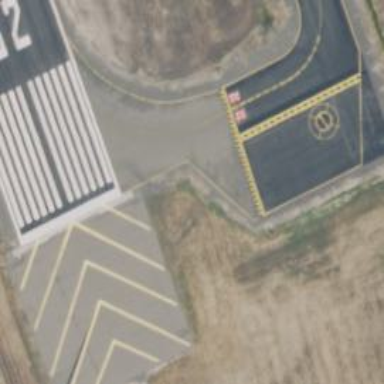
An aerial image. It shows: Asphalt taxiway in the airport.